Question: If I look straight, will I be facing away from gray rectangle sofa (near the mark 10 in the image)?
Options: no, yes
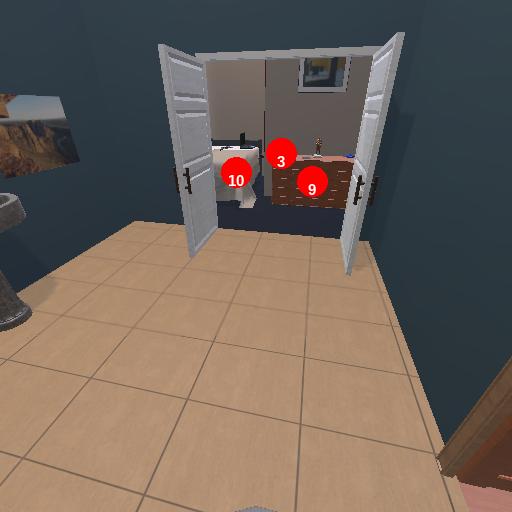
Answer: no